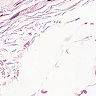
Metastatic tissue present: no